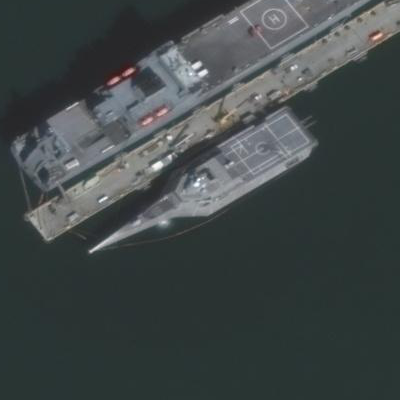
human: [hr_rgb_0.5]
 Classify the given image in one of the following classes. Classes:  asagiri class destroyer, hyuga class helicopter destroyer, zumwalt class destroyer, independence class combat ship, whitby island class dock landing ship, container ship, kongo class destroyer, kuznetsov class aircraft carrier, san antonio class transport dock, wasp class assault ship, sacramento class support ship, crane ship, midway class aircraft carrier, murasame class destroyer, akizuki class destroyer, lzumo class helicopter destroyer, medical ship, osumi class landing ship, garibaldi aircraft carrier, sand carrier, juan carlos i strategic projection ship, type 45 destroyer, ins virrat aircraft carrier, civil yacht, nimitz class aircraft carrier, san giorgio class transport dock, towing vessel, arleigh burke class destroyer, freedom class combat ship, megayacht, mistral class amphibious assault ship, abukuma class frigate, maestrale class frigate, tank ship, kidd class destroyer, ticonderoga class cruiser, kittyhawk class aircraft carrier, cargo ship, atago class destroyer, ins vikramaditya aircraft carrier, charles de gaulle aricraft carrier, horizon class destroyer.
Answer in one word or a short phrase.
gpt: Independence class combat ship